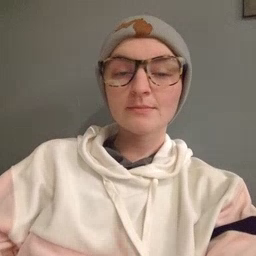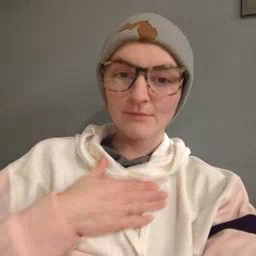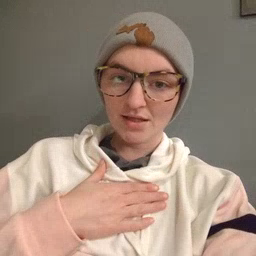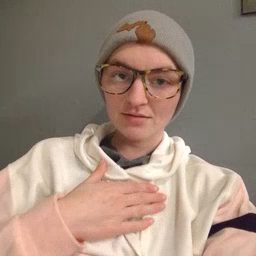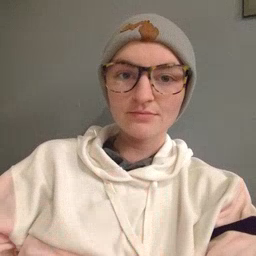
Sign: minemy